Question: So I managed to get this far...
'''
ggplot(init, aes(x=factor(ANGLE), fill=NETWORK)) +
geom_bar(aes(y = (..count..)/sum(..count..))) +
facet_wrap(~SHOW) + opts(legend.position = "top") +
scale_y_continuous(labels = percent_format())
'''
My problem is that the colored bars below represent the percent of ALL the camera ANGLE measurements for all the television programs in my study. For instance, the OREILLY graph has a bar that approaches 15% for ANGLE 2, which is %15 for all the ANGLE measurements in the chart, not solely those in the OREILLY facet. What I want each graph to show is the percentage of counts relative to just ONE television show (just that one facet), rather than all of them.
The idea is to compare the proportional use of camera angles among different shows, but with the way the graph is now, it is skewed to make the shows with more camera angle changes look as though they spend way more time at camera angle 2 than they actually do relative to the others.
The frustrating part of it all is that I spent an hour getting this to look the way I wanted, then I made the mistake of updating R. The packages updated along with it, and this happened.
A reduced size data table is <URL>.
: This doesn't work either. I tried putting "group=NETWORK" in either (and both) of the aes(..., ) terms, but nothing changed. I also tried the same thing with "group=SHOW", which I thought might have more of a chance since I wanted to get just one percentages for one SHOW in each facet (hence, the scales for each facet should go up to about 80% since so many of the shows are predominantly camera angle 2). Am I missing something?
'''
ggplot(init, aes(x=factor(ANGLE), fill=NETWORK), group=SHOW)
+ geom_bar(aes(y = (..count..)/sum(..count..), group=NETWORK)) +
+ facet_wrap(~SHOW) + opts(legend.position = "top") +
+ scale_y_continuous(labels = percent_format())
'''

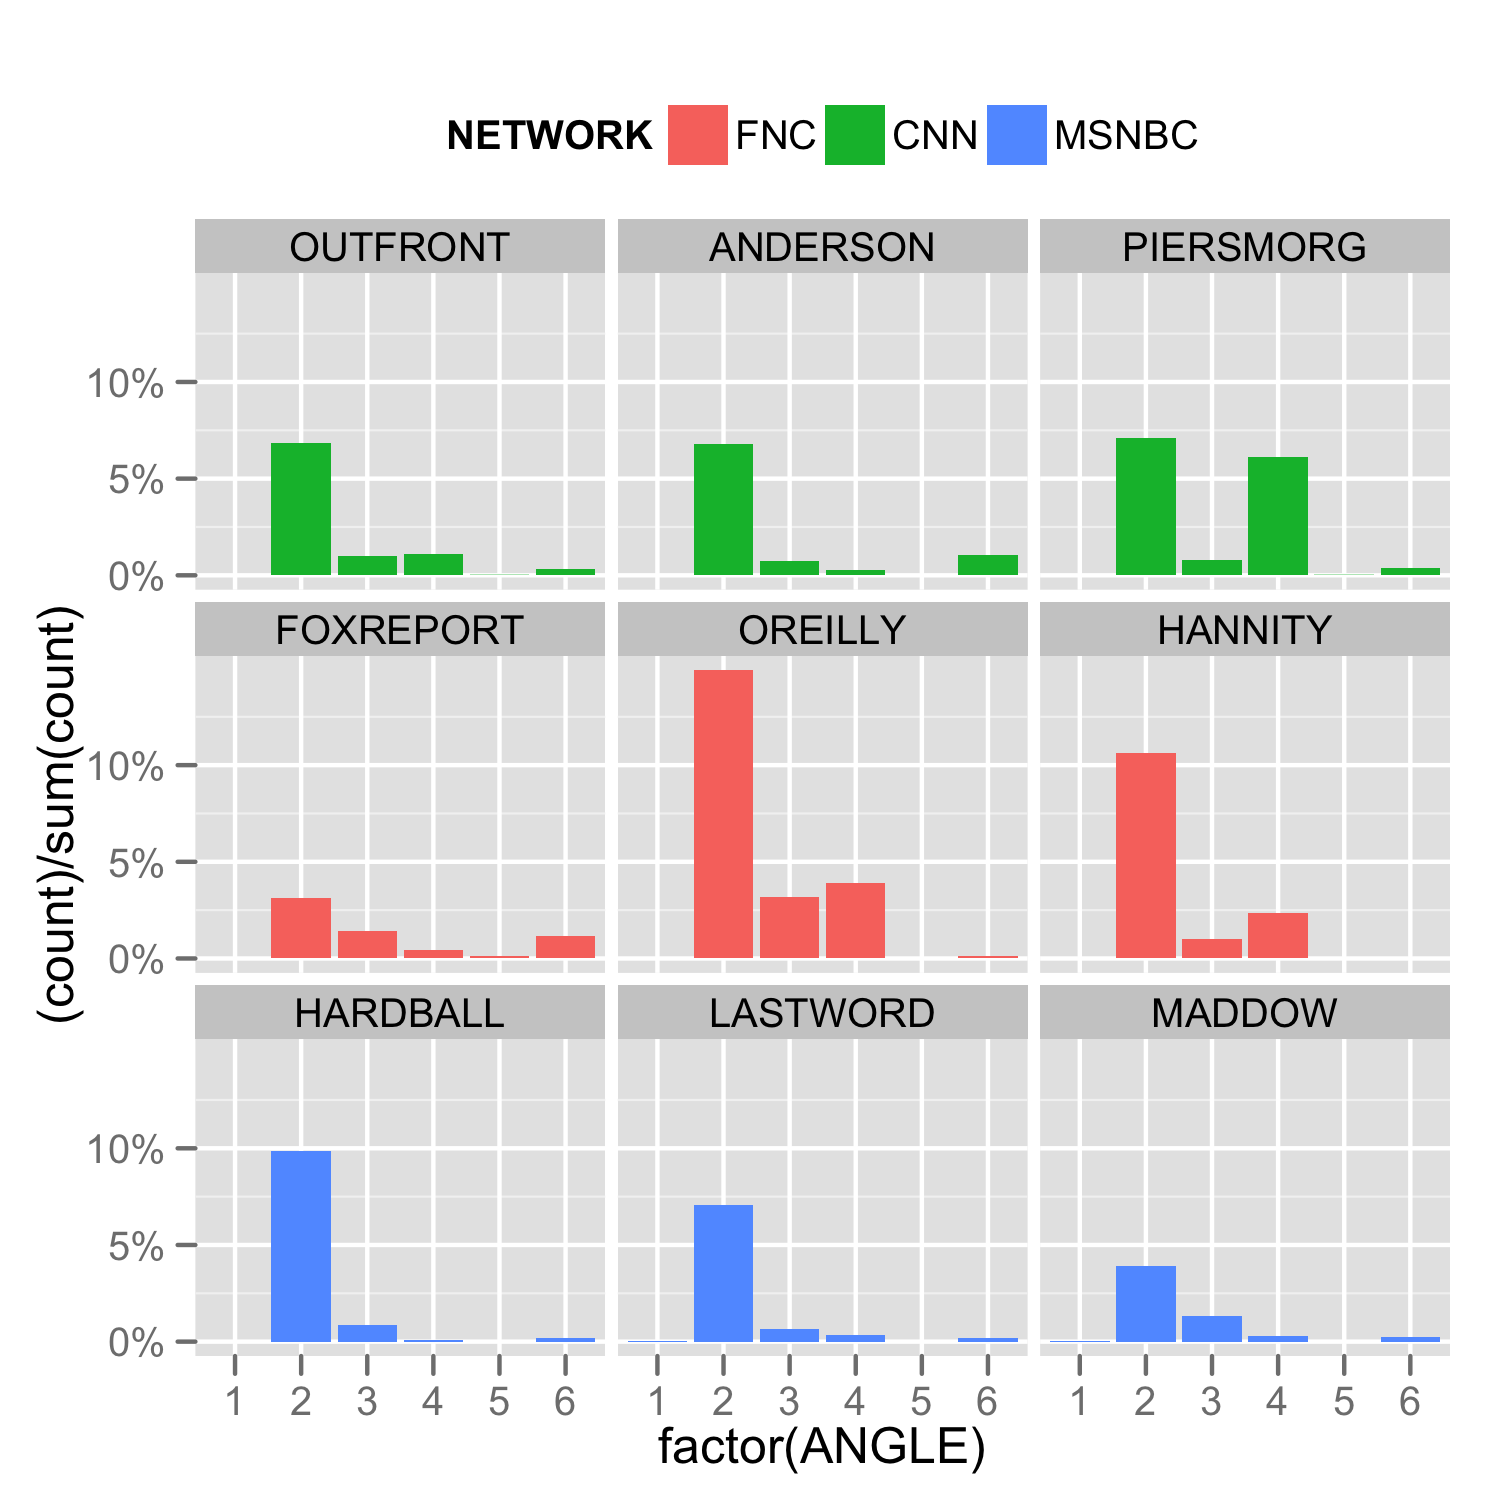
Answer: Using the '..density..' stat rather than '..count..' seems to work for me:
'''
ggplot(dat, aes(x=factor(ANGLE))) +
geom_bar(aes(y = ..density..,group = SHOW,fill = NETWORK)) +
facet_wrap(~SHOW) +
opts(legend.position = "top") +
scale_y_continuous(labels = percent_format())
'''
At least, this produces a different result, I can't say for sure it reflects what you want. Additionally, I'm not sure why the '..count..' stat was behaving that way.